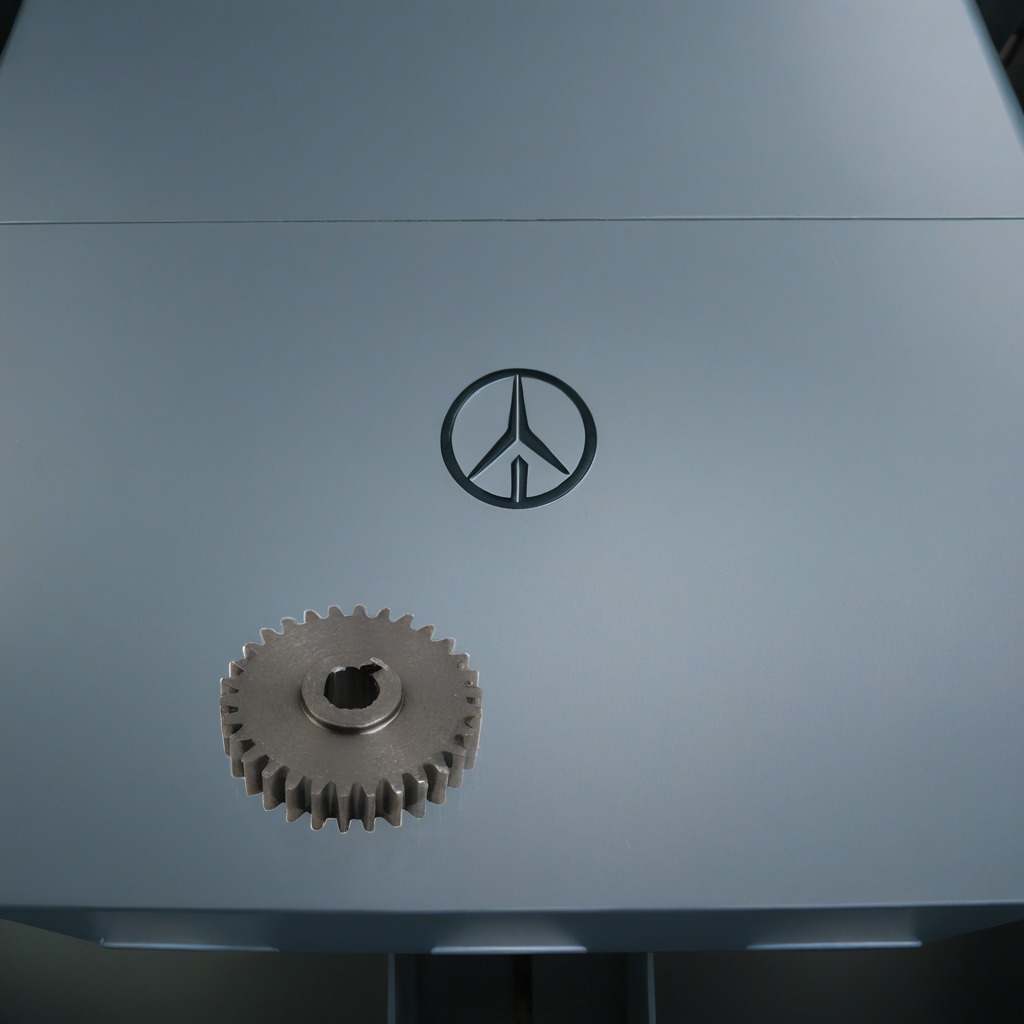
A steel gear with teeth is lying on the toolbox surface.